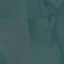
Land use / land cover class: Pasture